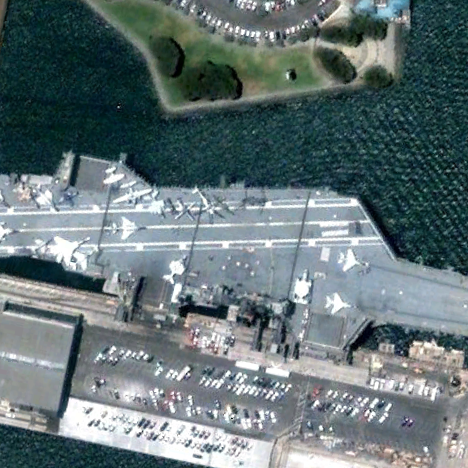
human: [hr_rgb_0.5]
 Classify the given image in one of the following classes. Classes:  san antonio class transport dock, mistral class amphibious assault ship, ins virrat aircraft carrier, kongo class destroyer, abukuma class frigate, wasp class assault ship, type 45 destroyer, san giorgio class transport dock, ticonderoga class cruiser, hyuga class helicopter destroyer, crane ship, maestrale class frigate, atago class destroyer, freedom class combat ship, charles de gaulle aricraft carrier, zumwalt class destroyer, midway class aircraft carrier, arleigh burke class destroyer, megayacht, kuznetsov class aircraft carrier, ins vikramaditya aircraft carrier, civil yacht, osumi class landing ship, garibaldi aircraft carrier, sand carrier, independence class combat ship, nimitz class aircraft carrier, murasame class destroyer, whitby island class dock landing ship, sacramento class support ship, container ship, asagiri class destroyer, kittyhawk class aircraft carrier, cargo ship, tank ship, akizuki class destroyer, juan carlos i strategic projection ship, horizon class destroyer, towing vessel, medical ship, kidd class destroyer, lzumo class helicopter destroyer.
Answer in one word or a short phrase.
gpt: Midway class aircraft carrier